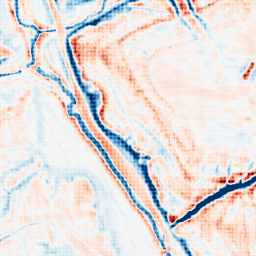
Category: edge_preserving
Decomposition family: bilateral
Decomposition parameters: d: 21
sigma_color: 150
sigma_space: 150
Upsampling method: sinc_hamming
Upsampling parameters: scale: 4
kernel_size: 4
Upsampling scale: 4